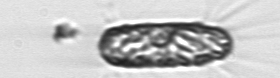
Label: Corethron_hystrix